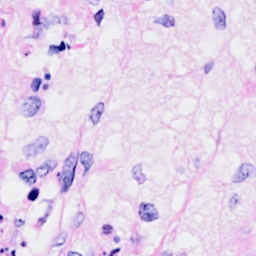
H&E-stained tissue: Breast